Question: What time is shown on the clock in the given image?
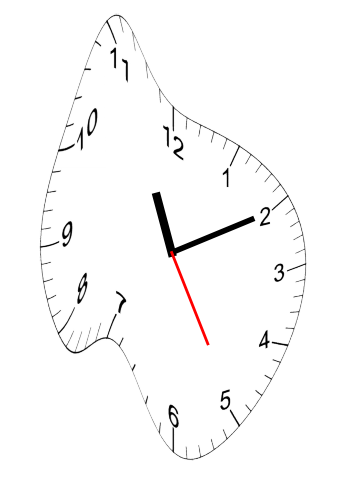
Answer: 11:10:25